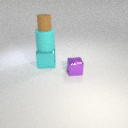
small purple metal cube in front of large cyan metal cube